Question: I've found someone adding "Invite Me" link in the Google Calendar as shown below. I've tried my best but could not find a way to add this link when someone clicks on an event.

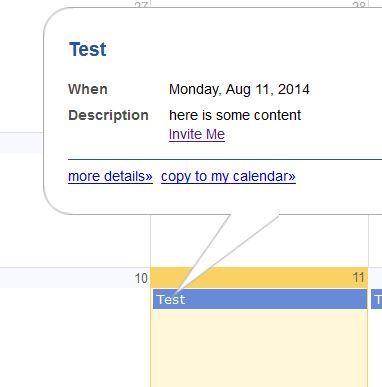
Answer: Molk is correct, you will need to setAnyoneCanAddSelf(true).
How I would go about it is deploying a script as a web app that takes a query parameter for the calendar event id, the Session.getActiveUser().getEmail(), and add them to the calendar event. I would create the URL in the primary calendar's Description field (like your screenshot, with the url to the deployed script url and adding the query parameter for the id.
An example would look something like this:
'''
var calId = 'yourdomain.com_459nd7pqmn5irsqgn8p91febe4@group.calendar.google.com';
function inviteMe(){
try{
var cal = CalendarApp.getCalendarById(calId);
var start = new Date();
var end = new Date();
start.setHours(13);
end.setHours(14);
var event = cal.createEvent("Add Me Test", start,end);
event.setAnyoneCanAddSelf(true);
var eventId = event.getId();
var urlString = '<a href="' + ScriptApp.getService().getUrl() +'?eId=' + eventId + '" target="_blank">Invite Me</a>';
var desc ='Event details';
desc += '
' + urlString;
// now that we have the url built out, add the description
event.setDescription(desc);
}catch(err){
Logger.log(err.lineNumber + ' - ' + err);
;
}
}
function doGet(event){
try{
// shorten the event parameter path;
var param = event.parameter;
// get the calendar event id passed in the query parameter
var eventId = param.eId;
var cal = CalendarApp.getCalendarById(calId);
var guest = Session.getActiveUser().getEmail();
var event = cal.getEventSeriesById(eventId);
event.addGuest(guest);
return ContentService.createTextOutput("You have been added to the event: " + event.getTitle());
}catch(err){
Logger.log(err.lineNumber + ' - ' + err);
}
}
'''
And how it would look would be something like this:
In the event details, click the invite me link

Once Processed, use ContentService to display a notice.

And finally see the calendar in the users calendar

The event owner will not see the link in their description area, only the raw html anchor text (see screenshot below). Google Calendar renders the link for everyone else; I assume for ease of editing, since the description field is just a textarea input, with no WYSIWYG controls.